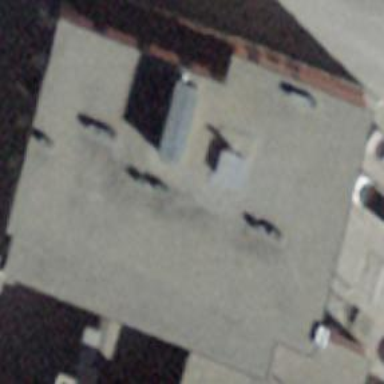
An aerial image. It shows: Building with flat roof.